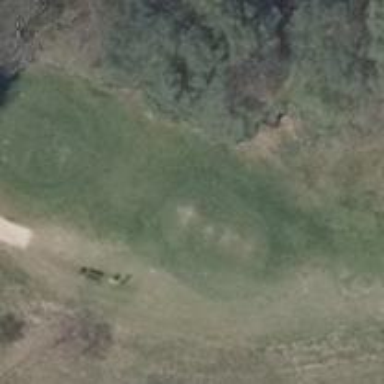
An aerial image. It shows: Golf tee.